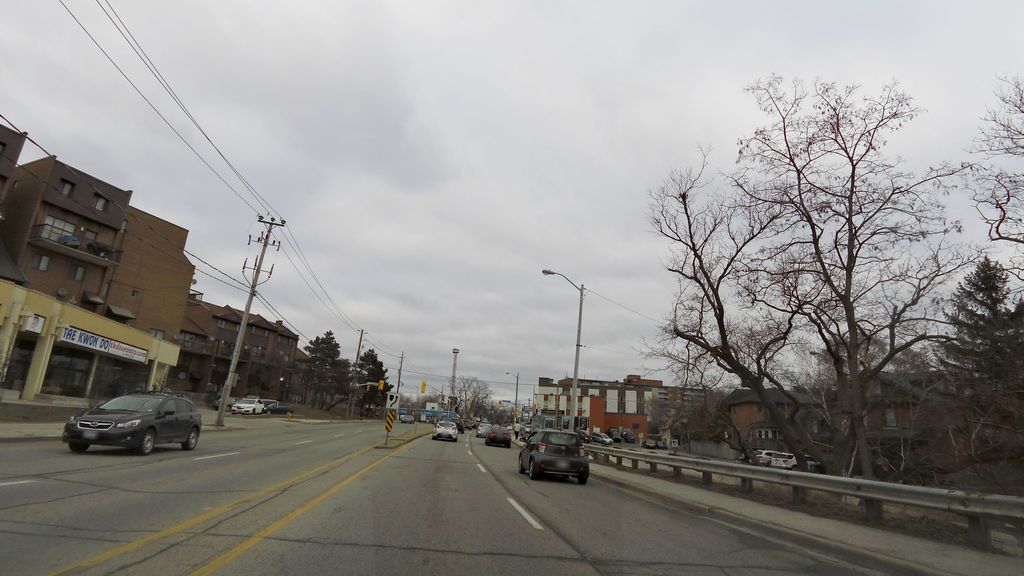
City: toronto